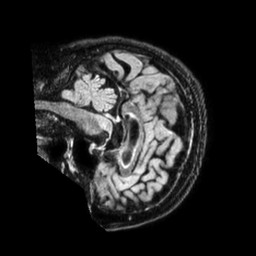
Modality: FLAIR
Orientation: sagittal
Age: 76
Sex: female
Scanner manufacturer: philips
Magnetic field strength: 1.5 T
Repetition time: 4.8 s
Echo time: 0.3575 s